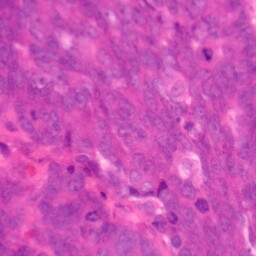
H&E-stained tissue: Colon